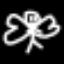
Label: angel